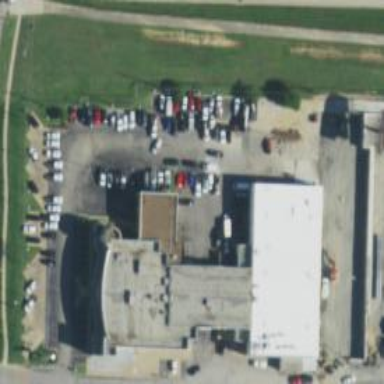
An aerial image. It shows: Building housing car shop.